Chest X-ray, PA view. Patient: 37 years old, sex F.
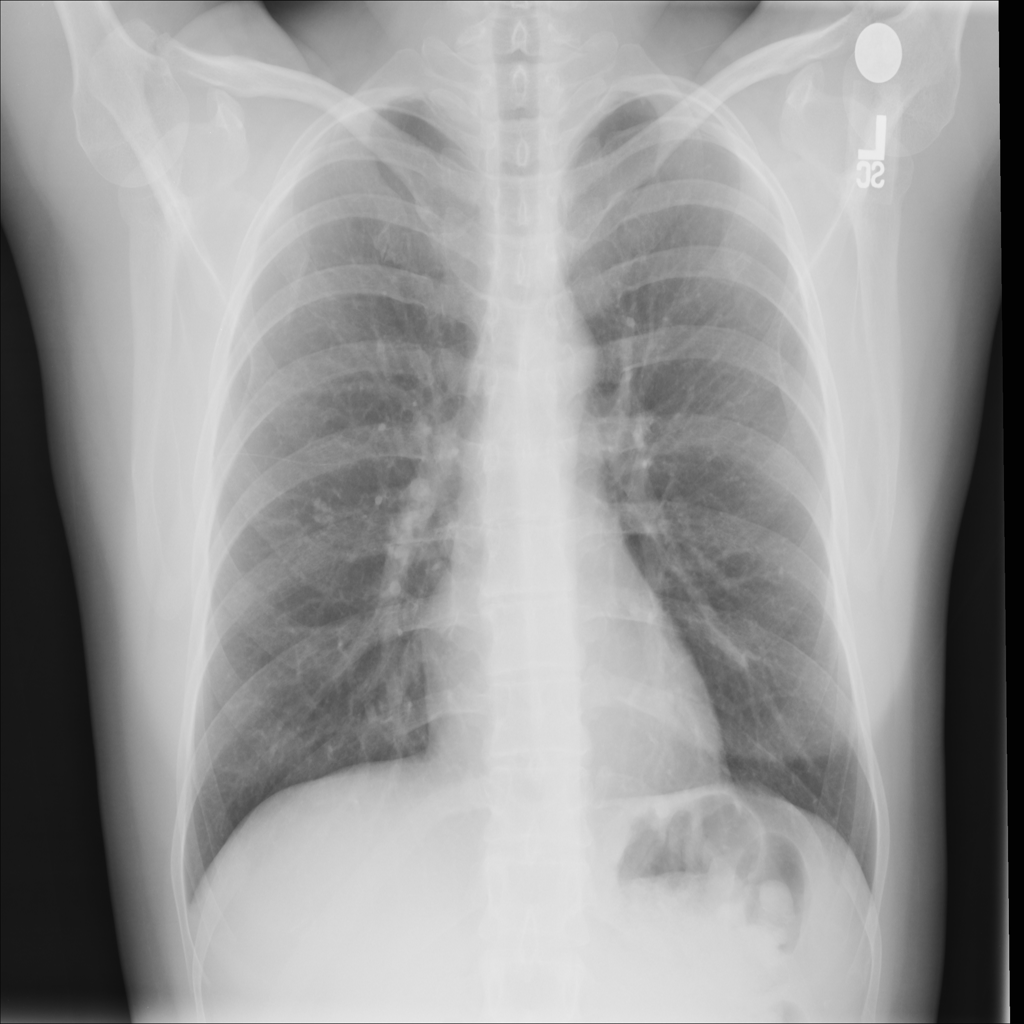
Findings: No Finding